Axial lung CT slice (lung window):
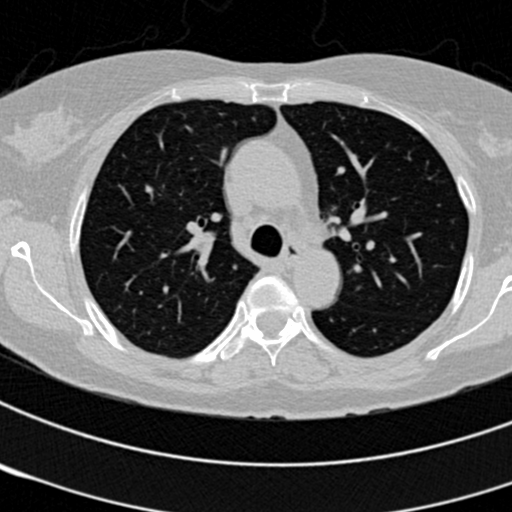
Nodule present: no